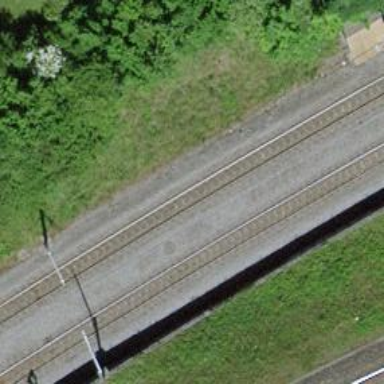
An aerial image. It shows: Narrow-gauge railway with 1 track. The tracks are electrified with contact line.